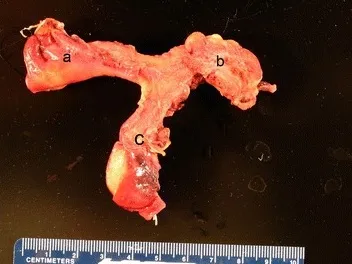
Gross image of the patient's bicornuate uterus without endometrium or endometrial cavity; a right uterine cornu, b left uterine cornu, c cervix.
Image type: radiology (ct)